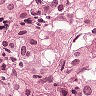
Metastatic tissue present: yes